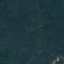
Label: Forest